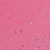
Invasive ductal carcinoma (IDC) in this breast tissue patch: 0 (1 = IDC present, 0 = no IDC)